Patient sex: M
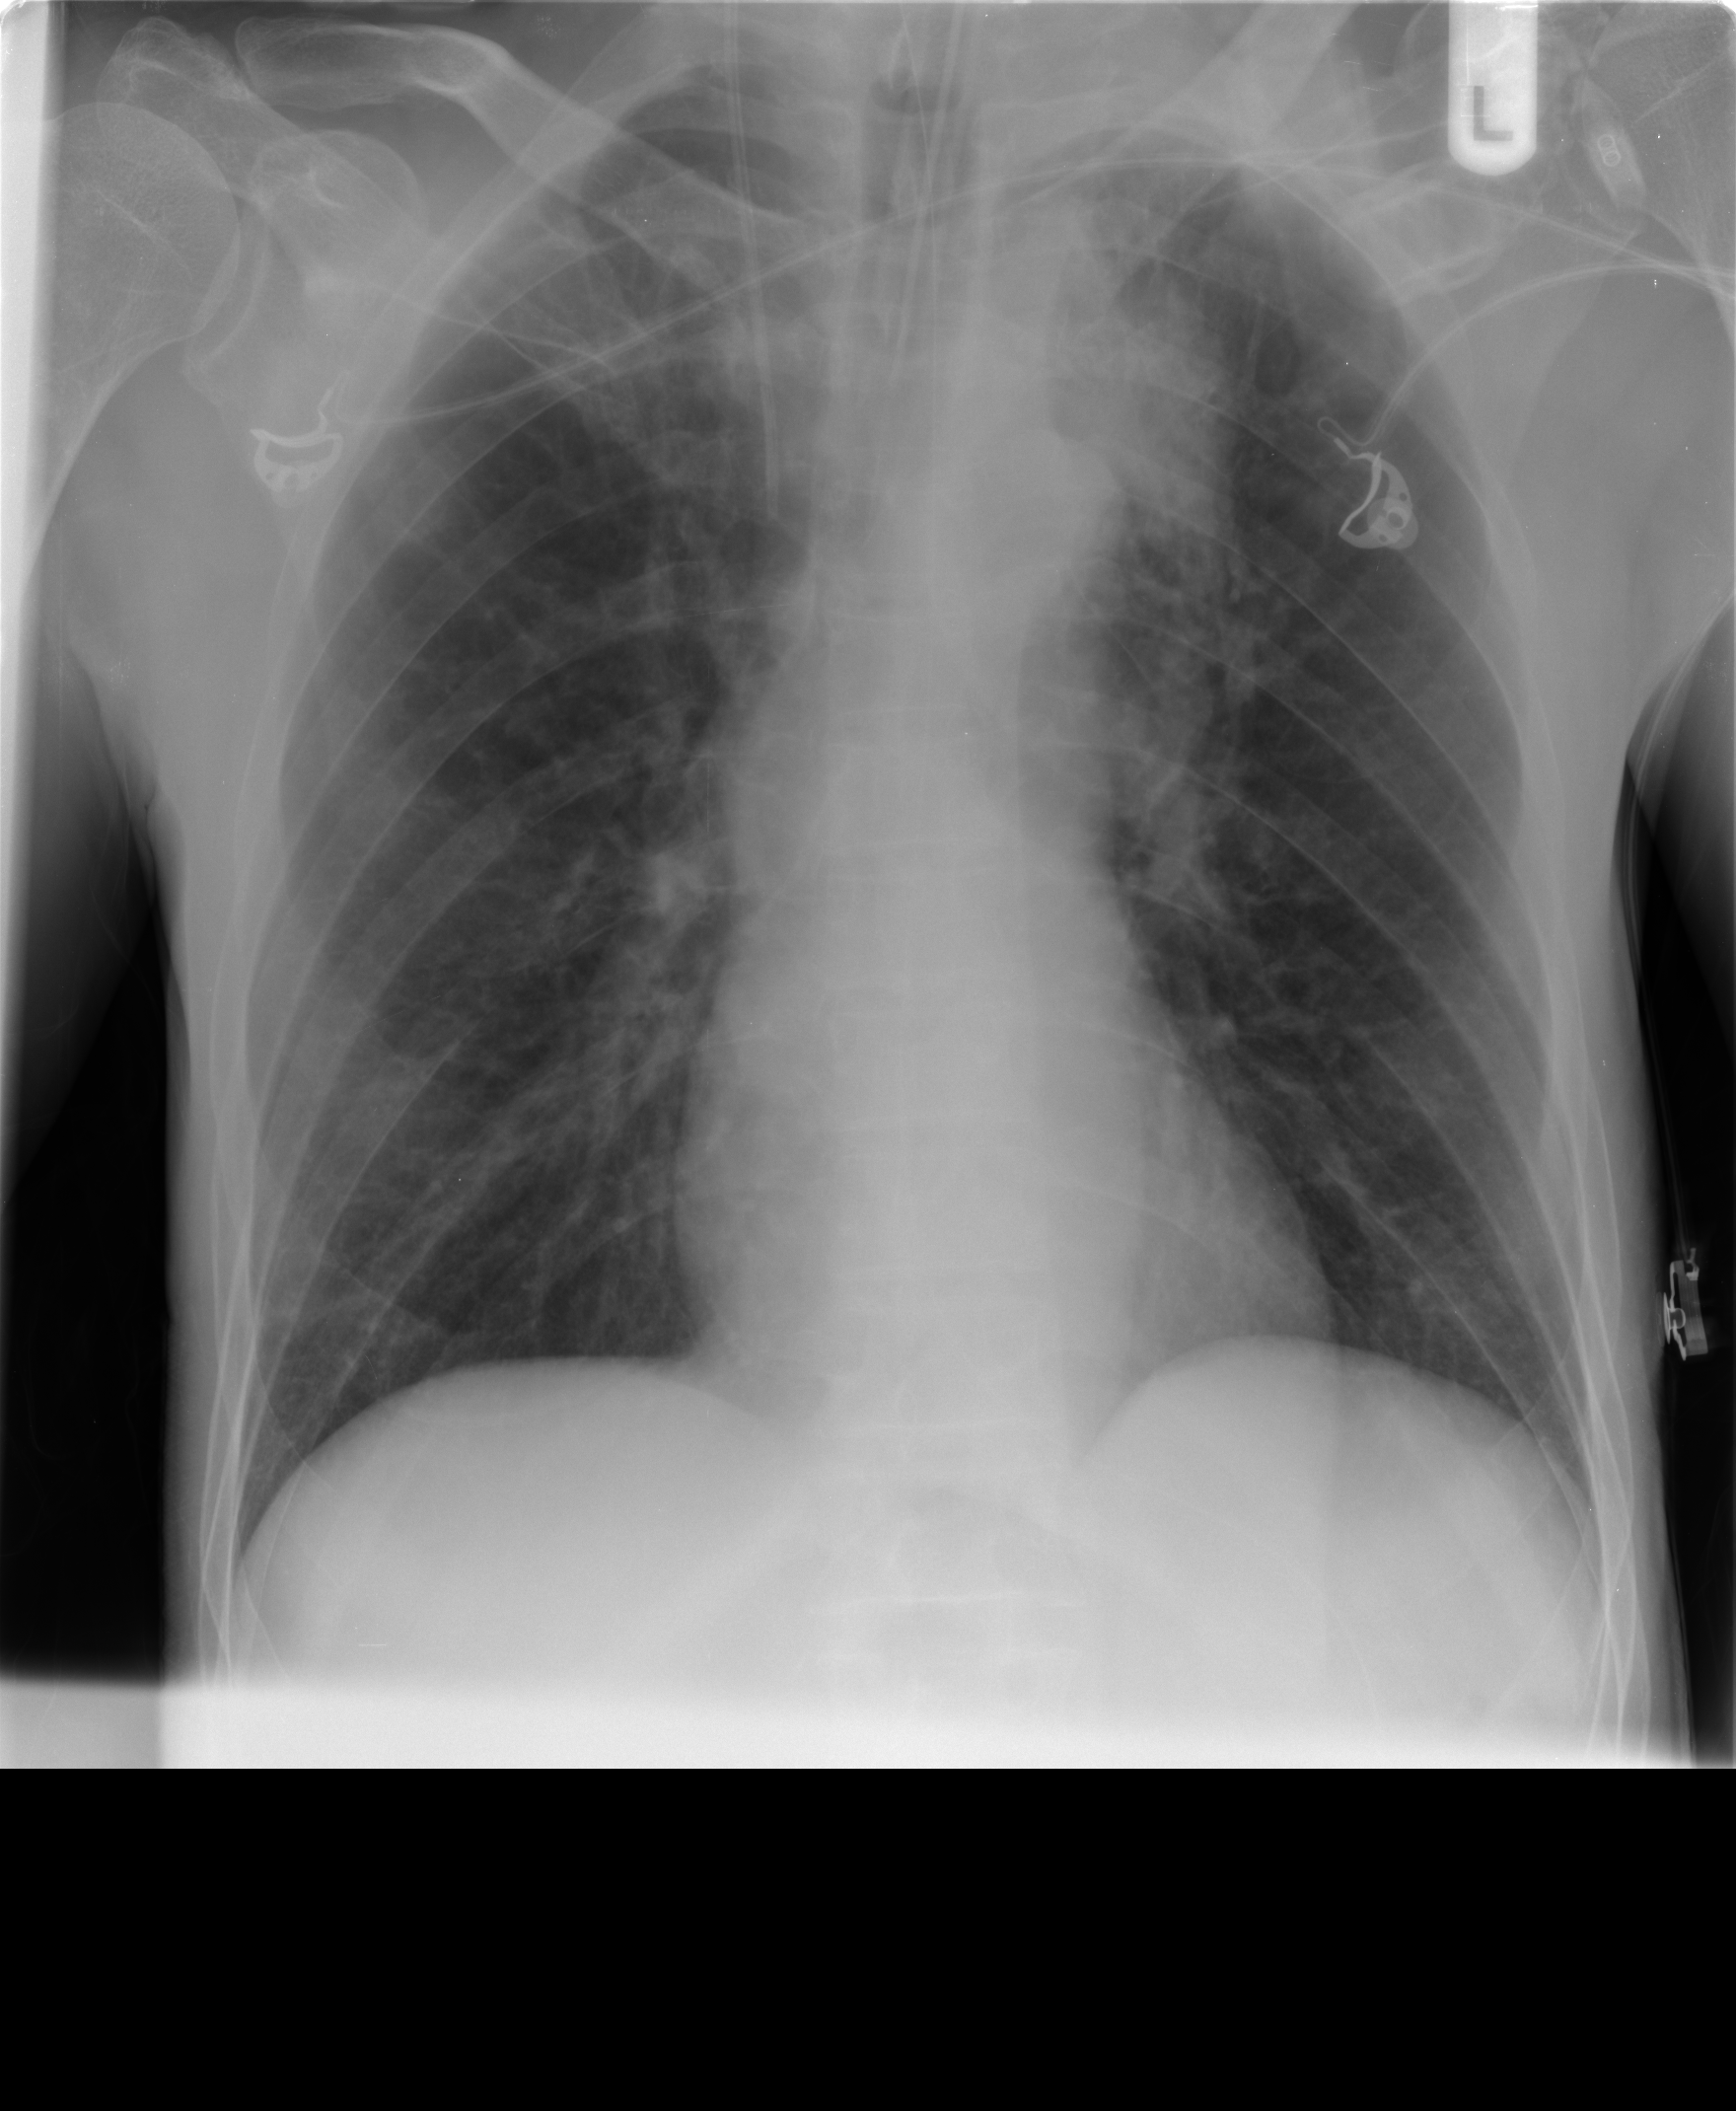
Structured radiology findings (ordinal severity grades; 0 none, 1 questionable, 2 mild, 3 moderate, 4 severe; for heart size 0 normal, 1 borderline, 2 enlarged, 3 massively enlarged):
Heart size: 0
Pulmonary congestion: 1
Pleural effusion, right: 0
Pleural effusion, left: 0
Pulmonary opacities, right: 0
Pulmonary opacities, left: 0
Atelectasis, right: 0
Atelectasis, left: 0